Interaction volume radius: 5 \u00c5
Interaction volume height: 10 \u00c5
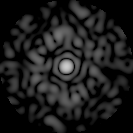
Disorder parameter: 0.8276